Aerial crown-view tile of a tropical tree (Barro Colorado Island, Panama), acquired 20240918:
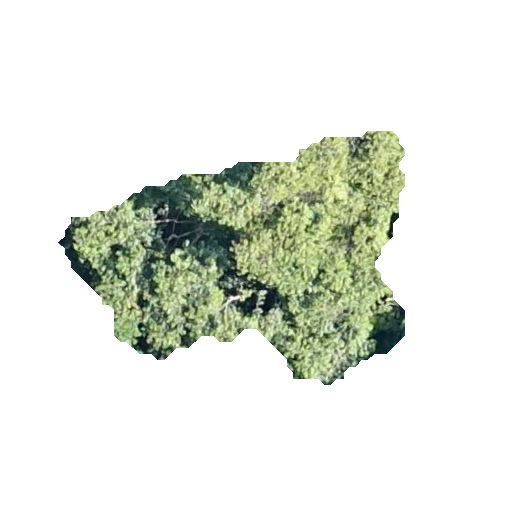
Species: Luehea seemannii
GBIF accepted scientific name: Luehea seemannii
Crown area: 88.241 m²